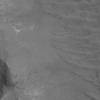
Atmospheric dust classification: not_dusty